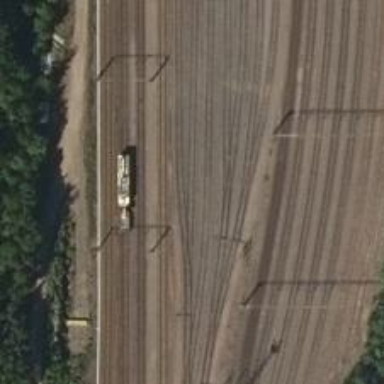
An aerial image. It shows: Railway yard in service.